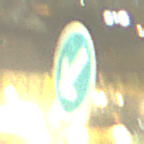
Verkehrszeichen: VorgeschriebeneVorbeifahrtLinks
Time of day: Night
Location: Outdoor (Urban)
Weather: PartlyCloudy
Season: NotSpecified
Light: Artificial